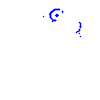
Particle: proton